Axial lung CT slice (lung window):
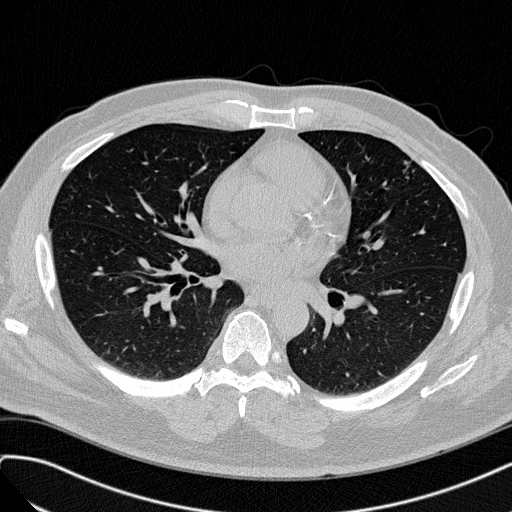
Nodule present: no